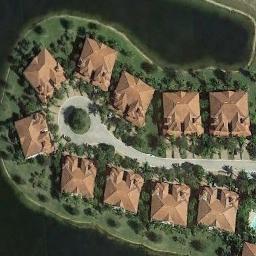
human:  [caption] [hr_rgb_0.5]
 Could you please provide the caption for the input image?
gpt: The dense residential is on the grass next to the water .

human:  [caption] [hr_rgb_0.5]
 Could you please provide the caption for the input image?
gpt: A dense residential area has some houses with orange roofs is surrounded by dark green water .

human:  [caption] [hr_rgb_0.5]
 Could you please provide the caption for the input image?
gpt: In the residential area surrounded by the lake there is a road and regularly arranged houses as well as trees and large lawns .

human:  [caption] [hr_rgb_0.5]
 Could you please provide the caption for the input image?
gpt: Most of the houses in the residential area are square .

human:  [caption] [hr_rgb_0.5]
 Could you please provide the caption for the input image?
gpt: There are orange buildings with green trees around on a dense residential area .